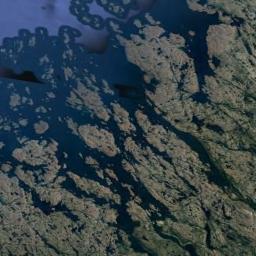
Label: wetland